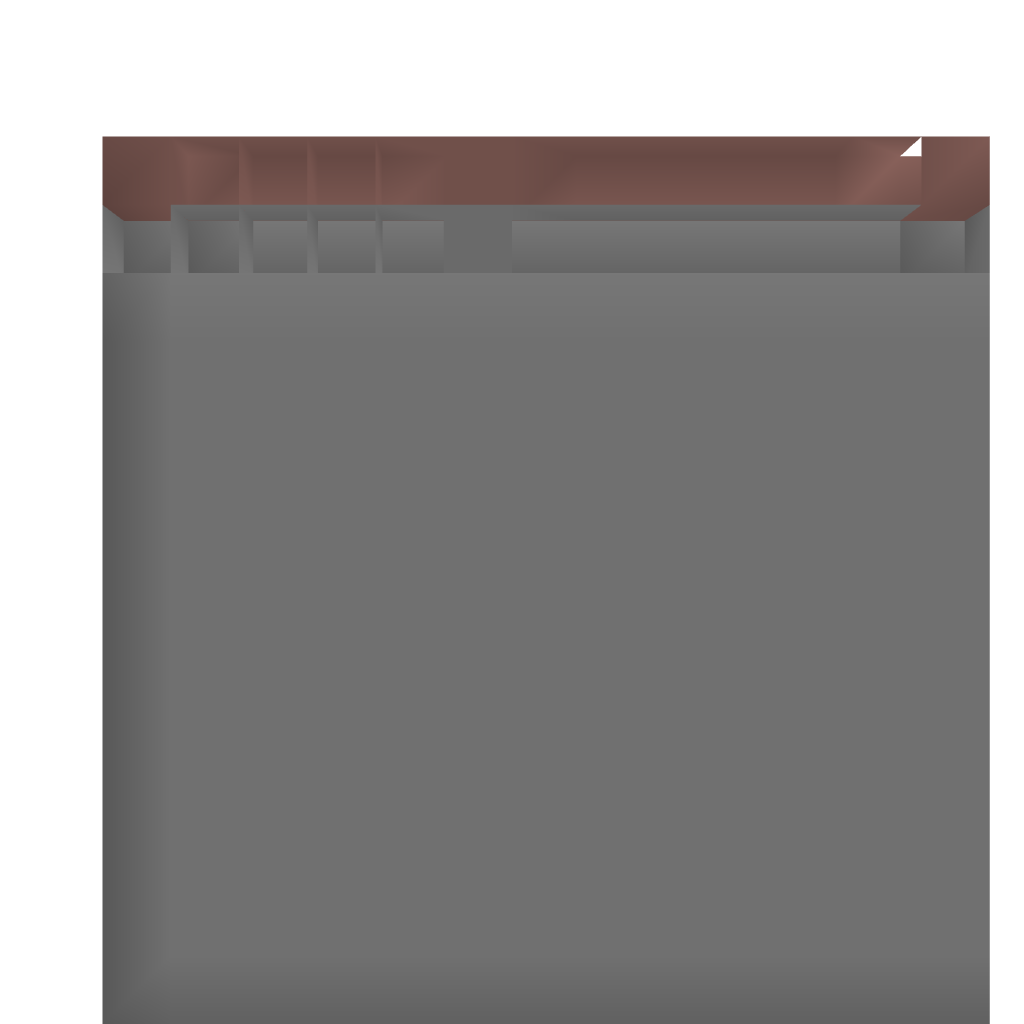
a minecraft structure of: Future Gadget Laboratory - Steins;Gate Store Apartment Rent Building bad low quality